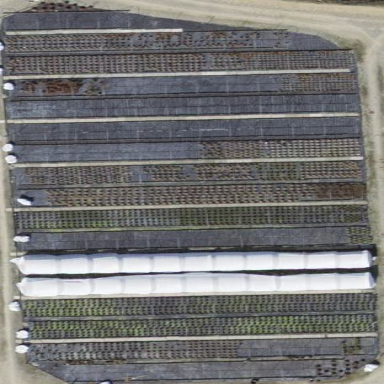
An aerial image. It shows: Plant nursery area.